The image is the raw time-domain waveform of a rolling-element bearing's vibration signal. Based on the visible evidence, which condition applies: normal, inner_race, outer_race, ball?
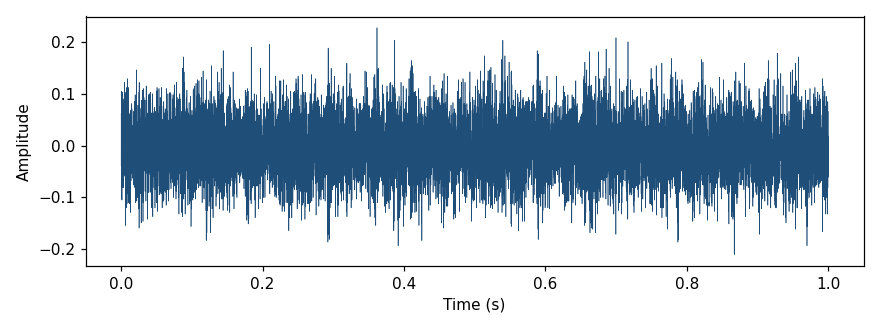
Answer: normal